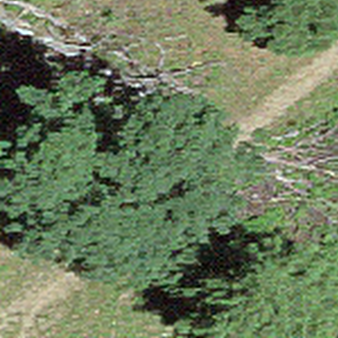
Label: other